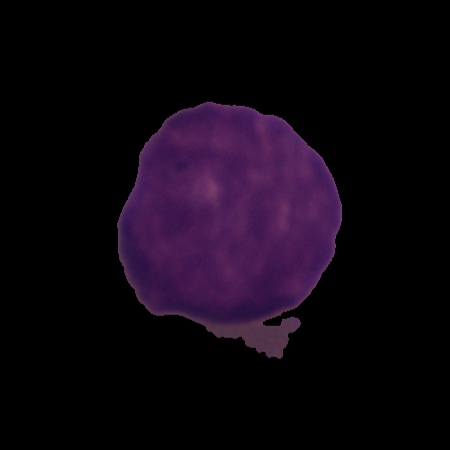
Label: cancer